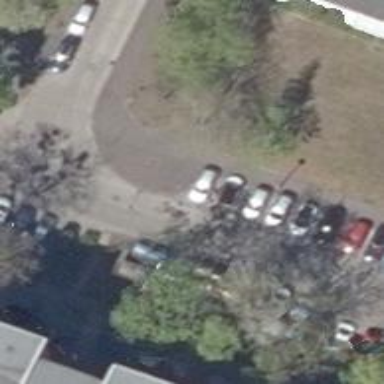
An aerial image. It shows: Residential road with concrete surface. There is parallel parking on the right side and perpendicular parking on the left side.